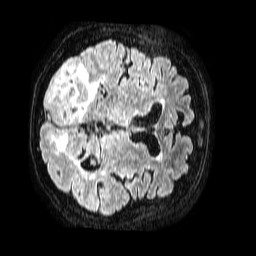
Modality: FLAIR
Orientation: axial
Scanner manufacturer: philips
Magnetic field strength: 1.5 T
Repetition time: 4.8 s
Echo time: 0.3 s